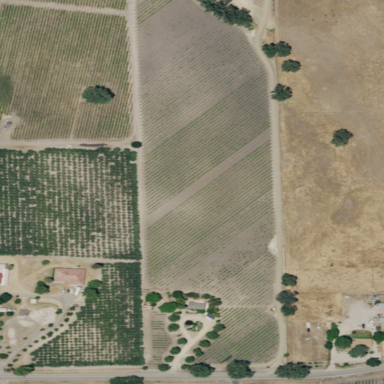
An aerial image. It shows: Vineyard where grapes are grown.